Question: Here is my table layout:

1. Count the number of votes for each songID in a particular room (passed in as a parameter).
2. Find out if the userID has at least one vote for a song in a particular room. UserID is also passed in as a parameter.
3. An extension of the two above. If there are no votes for a song, I would like to return 0 for those entries.
'''
select a.SongID, count(*) as voteCount, b.UserID
from votes a left join votes b
on a.songID = b.songID
and b.RoomID = 178
and b.UserID = 71
where a.RoomID = 178
group by a.SongID, b.UserID
'''
(feel free to use those 'RoomID' and 'UserID' numbers in examples)
The above SQL statement does 1 and 2 but not 3. Is there any way to extend it to do 3? It would be nice to get all this done in a single query. Right now it returns all songs that have a vote, the number of votes and if the 'UserID' in question has voted (null otherwise). Thanks in advance.
Just to clarify a bit, currently, this statement will only output songs with entries in the 'votes' table, I'm trying to modify it to include songs that do not have entries in the 'votes' table (that is, to include all songs in 'Select SongID from songs where RoomID = 178'). Also keeping in mind everything is room-specific. Songs are matched to a certain room by their 'SongID'.
Here is my song table for example:
'''
+--------+--------+
| SongID | RoomID |
+--------+--------+
| 2835 | 178 |
| 2836 | 178 |
| 2837 | 178 |
| 2838 | 178 |
| 2839 | 178 |
| 2840 | 178 |
| 2841 | 178 |
| 2842 | 178 |
| 2843 | 178 |
| 2844 | 178 |
| 2845 | 178 |
| 2846 | 178 |
| 2847 | 178 |
| 2848 | 178 |
+--------+--------+
'''
Here is the votes:
'''
+--------+--------+--------+
| SongID | UserID | RoomID |
+--------+--------+--------+
| 2835 | 71 | 178 |
| 2836 | 71 | 178 |
| 2837 | 71 | 178 |
| 2838 | 71 | 178 |
| 2839 | 71 | 178 |
| 2840 | 71 | 178 |
| 2841 | 71 | 178 |
| 2842 | 71 | 178 |
+--------+--------+--------+
'''
And finally, the result of the query I have so far:
Only the first 7 songs have votes and only those are returned. I would like to modify this query to include ALL songs that are in the room, even if they have no votes (and return the vote count as 0 or null).
'''
+--------+-----------+--------+
| SongID | voteCount | UserID |
+--------+-----------+--------+
| 2835 | 1 | 71 |
| 2836 | 1 | 71 |
| 2837 | 1 | 71 |
| 2838 | 1 | 71 |
| 2839 | 1 | 71 |
| 2840 | 1 | 71 |
| 2841 | 1 | 71 |
+--------+-----------+--------+
'''
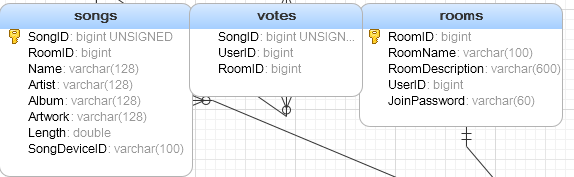
Answer: I believe your query might look like this
'''
SELECT s.SongID,
COALESCE(v.allVotes, 0) allVotes,
COALESCE(v.userVotes, 0) userVotes
FROM songs s LEFT JOIN
(
SELECT SongId,
COUNT(*) allVotes,
SUM(CASE WHEN UserID = 71 THEN 1 ELSE 0 END) userVotes
FROM votes
WHERE RoomID = 178
GROUP BY SongID
) v
ON s.songID = v.songID
WHERE s.RoomID = 178
'''
Here is <URL> demo